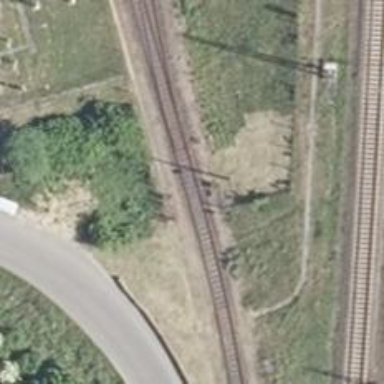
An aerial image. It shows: Signal on the railway track.